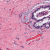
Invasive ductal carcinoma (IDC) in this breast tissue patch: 0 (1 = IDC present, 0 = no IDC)